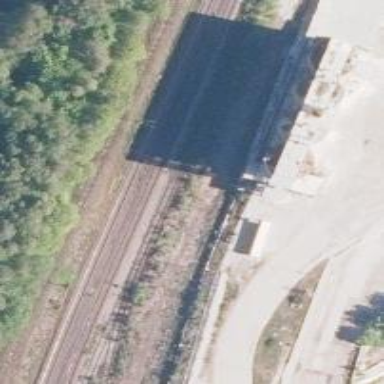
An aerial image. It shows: Disused railway spur.